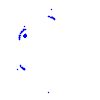
Particle: proton